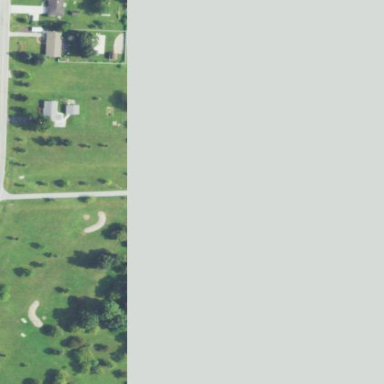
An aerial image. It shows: Grass pitch designated for disc golf.